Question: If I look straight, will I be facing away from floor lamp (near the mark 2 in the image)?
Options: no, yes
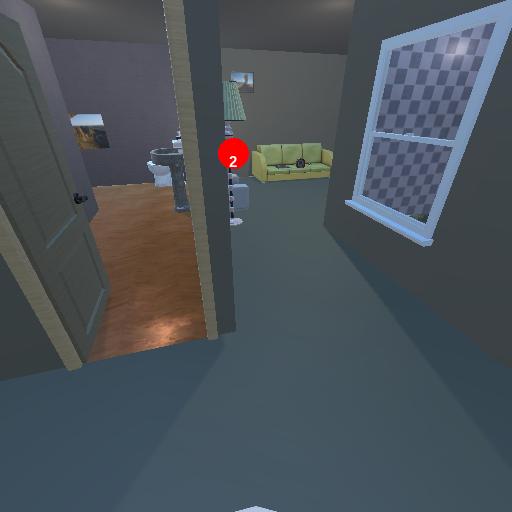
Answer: no